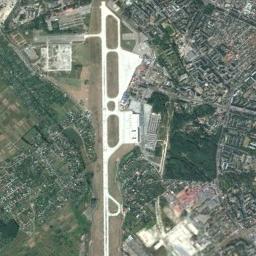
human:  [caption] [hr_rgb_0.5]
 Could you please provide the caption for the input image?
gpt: An airport is surrounded by many buildings and fields .

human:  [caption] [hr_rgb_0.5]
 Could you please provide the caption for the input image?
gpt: A complex airport in a cluster of urban residents .

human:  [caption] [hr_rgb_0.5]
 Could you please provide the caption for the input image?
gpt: This airport has two parallel runways .

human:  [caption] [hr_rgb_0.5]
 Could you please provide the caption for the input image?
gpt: An airport with some staggered runways and open areas on the lawn and dense residential areas around the airport .

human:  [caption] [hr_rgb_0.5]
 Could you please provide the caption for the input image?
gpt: The airport is surrounded by grass .